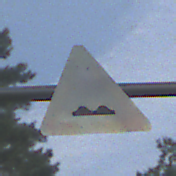
Verkehrszeichen: UnebeneFahrbahn
Umgebung: Outdoor, Nature
Tageszeit: SunriseSunset
Wetter: PartlyCloudy
Licht: Natural
Jahreszeit: NotSpecified
Kontrast: MediumContrast